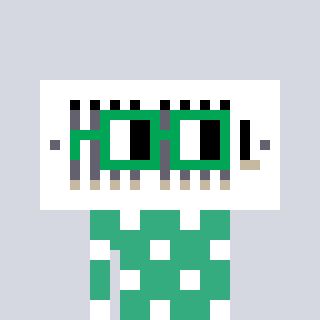
a pixel art character with square green glasses, a vent-shaped head and a teal-colored body on a cool background